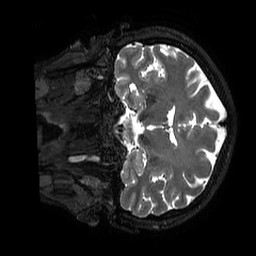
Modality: T2w
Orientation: coronal
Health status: ill
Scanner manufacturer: philips
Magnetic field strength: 3 T
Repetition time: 2.5 s
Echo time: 0.331 s